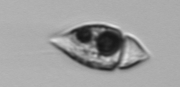
Label: Amphidinium